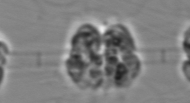
Label: Leptocylindrus_mediterraneus